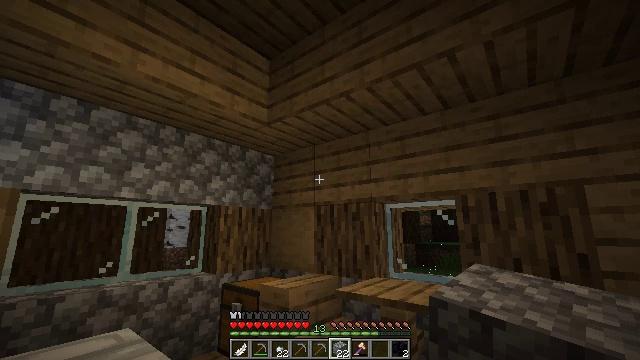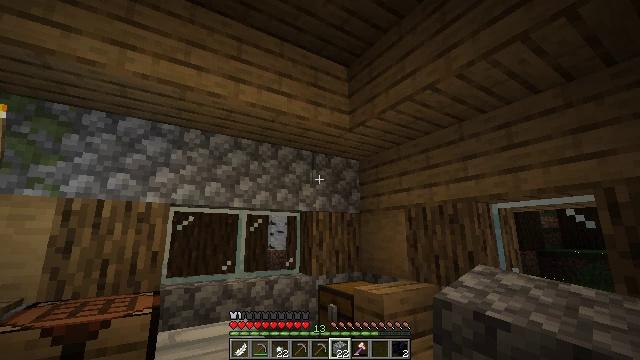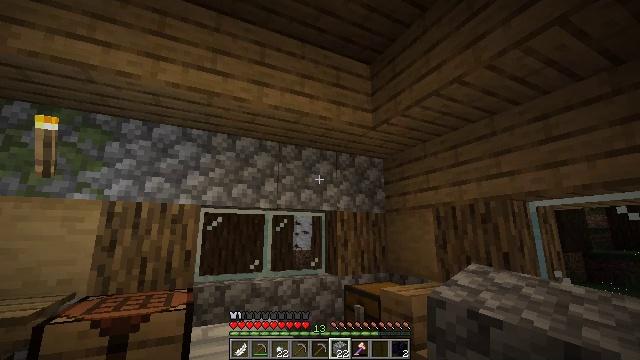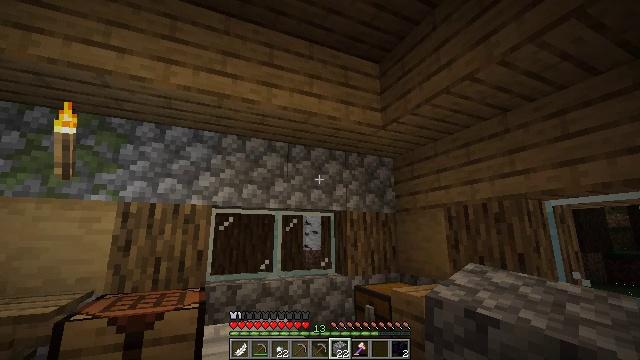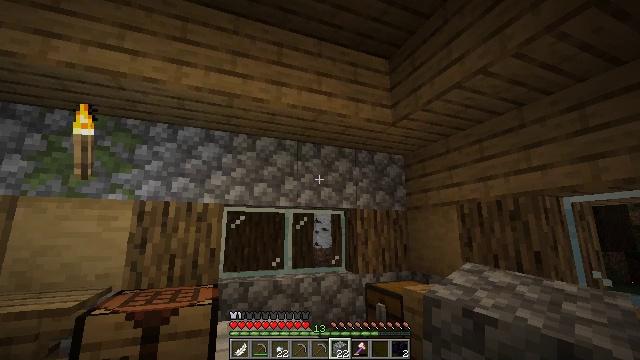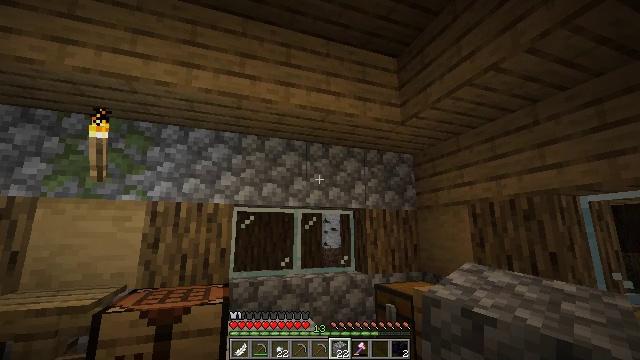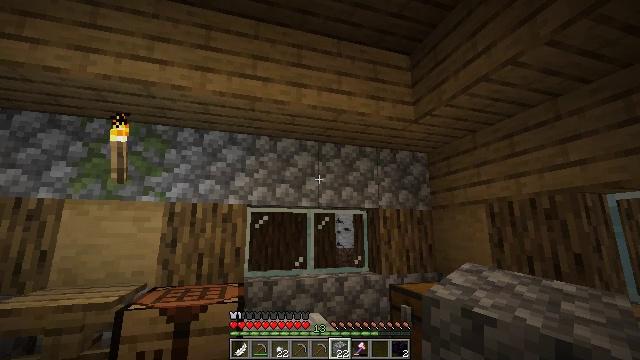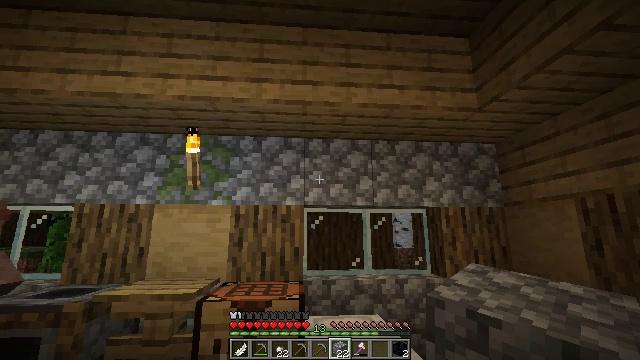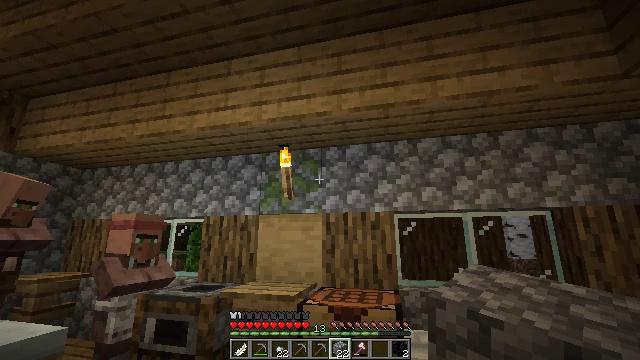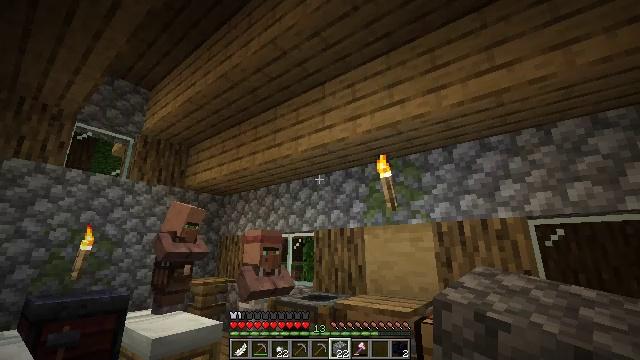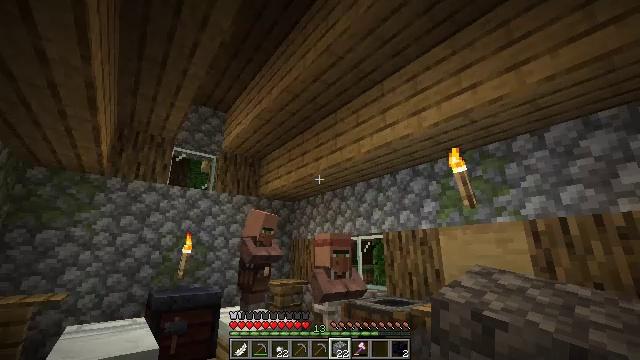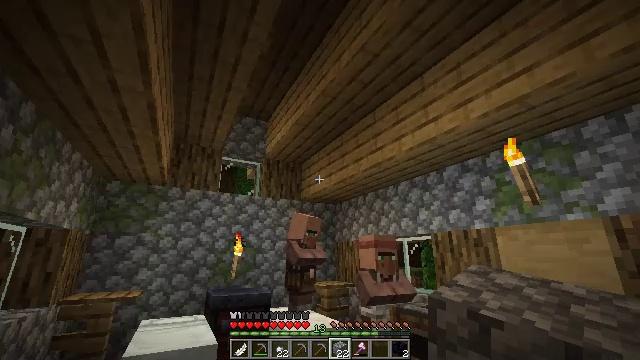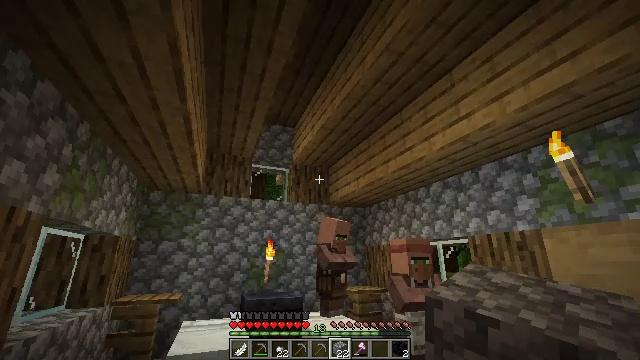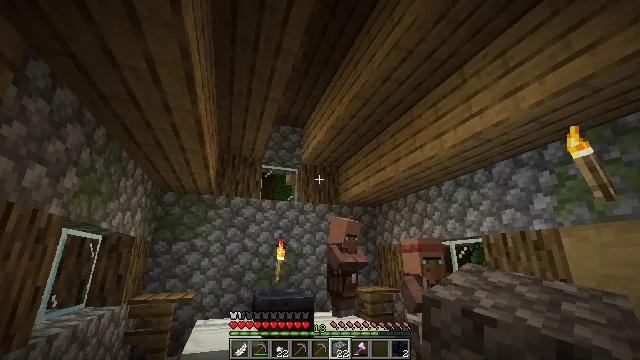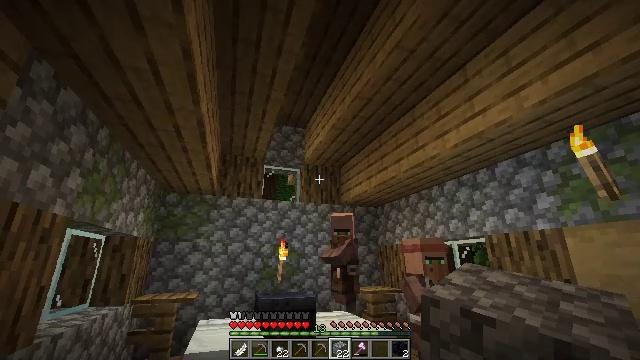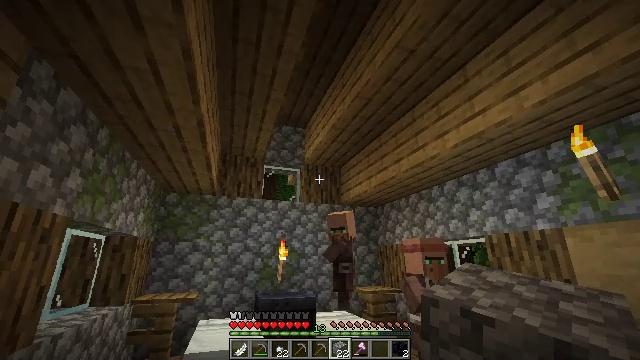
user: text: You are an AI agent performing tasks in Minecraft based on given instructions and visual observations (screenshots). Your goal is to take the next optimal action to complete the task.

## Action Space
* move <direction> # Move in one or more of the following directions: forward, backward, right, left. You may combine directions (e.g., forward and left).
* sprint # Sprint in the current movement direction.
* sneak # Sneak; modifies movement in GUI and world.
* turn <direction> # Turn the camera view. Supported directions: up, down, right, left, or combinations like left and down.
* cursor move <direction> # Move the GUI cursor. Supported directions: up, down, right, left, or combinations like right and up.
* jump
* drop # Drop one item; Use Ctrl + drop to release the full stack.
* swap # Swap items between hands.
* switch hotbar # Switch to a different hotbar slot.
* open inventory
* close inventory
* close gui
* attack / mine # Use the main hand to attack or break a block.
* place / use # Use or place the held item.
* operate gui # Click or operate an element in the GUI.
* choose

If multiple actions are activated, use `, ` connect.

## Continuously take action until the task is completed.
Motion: motion action
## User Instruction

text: Gather oak logs from trees.
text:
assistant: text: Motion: turn left
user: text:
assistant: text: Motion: turn left
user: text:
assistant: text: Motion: turn left
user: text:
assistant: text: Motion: turn left
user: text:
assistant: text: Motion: turn left
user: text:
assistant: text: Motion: turn left
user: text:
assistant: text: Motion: turn left
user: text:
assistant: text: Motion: turn left and up
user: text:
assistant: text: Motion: turn left and up
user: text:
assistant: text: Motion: turn left
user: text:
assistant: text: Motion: turn left
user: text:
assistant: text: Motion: turn left
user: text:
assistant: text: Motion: turn left
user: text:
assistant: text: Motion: no_op
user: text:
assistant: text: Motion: no_op
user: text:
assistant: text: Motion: no_op
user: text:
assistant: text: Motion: turn right and down
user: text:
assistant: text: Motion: turn right and down
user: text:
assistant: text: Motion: turn right
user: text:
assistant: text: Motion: turn right
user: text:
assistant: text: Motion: turn right
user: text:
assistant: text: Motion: turn right
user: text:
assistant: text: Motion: turn right
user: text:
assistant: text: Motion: no_op
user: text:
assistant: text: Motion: no_op
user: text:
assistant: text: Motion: no_op
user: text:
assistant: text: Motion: no_op
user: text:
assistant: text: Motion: no_op
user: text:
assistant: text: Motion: no_op
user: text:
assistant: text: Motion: turn right